Interaction volume radius: 5 \u00c5
Interaction volume height: 30 \u00c5
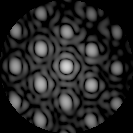
Disorder parameter: 0.2002